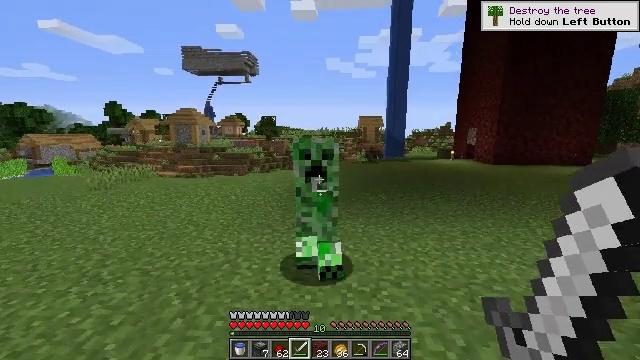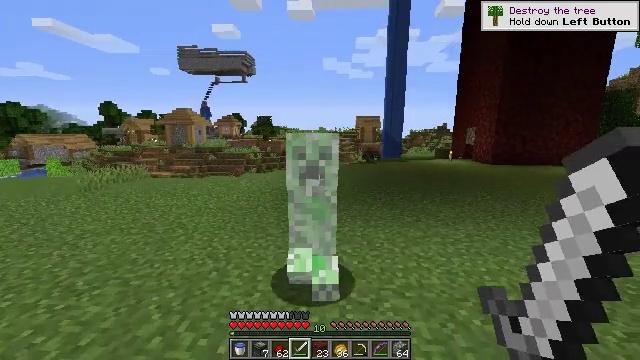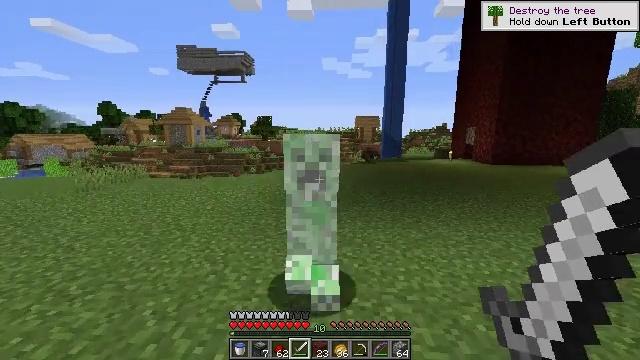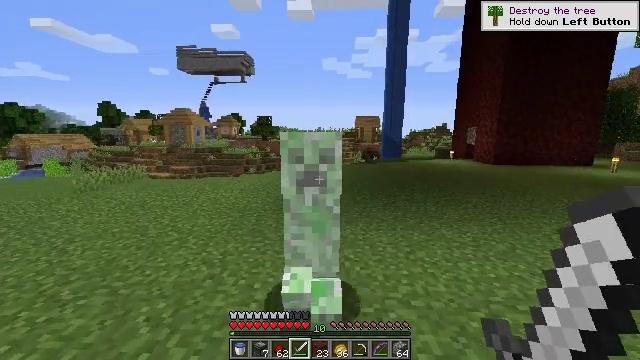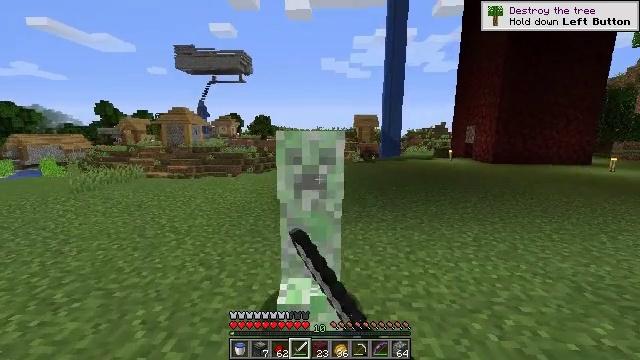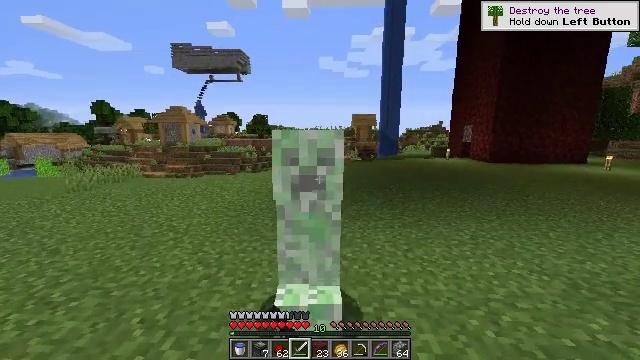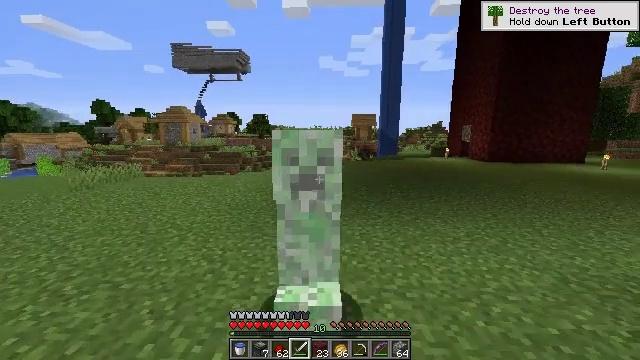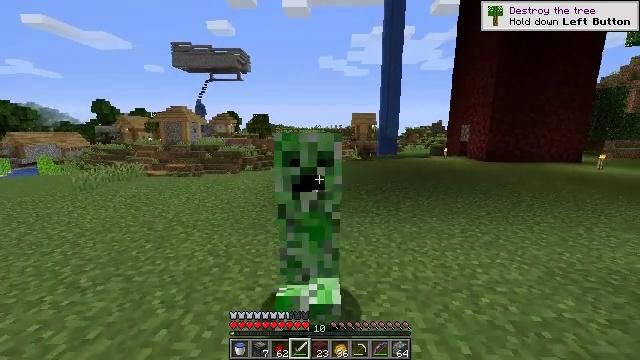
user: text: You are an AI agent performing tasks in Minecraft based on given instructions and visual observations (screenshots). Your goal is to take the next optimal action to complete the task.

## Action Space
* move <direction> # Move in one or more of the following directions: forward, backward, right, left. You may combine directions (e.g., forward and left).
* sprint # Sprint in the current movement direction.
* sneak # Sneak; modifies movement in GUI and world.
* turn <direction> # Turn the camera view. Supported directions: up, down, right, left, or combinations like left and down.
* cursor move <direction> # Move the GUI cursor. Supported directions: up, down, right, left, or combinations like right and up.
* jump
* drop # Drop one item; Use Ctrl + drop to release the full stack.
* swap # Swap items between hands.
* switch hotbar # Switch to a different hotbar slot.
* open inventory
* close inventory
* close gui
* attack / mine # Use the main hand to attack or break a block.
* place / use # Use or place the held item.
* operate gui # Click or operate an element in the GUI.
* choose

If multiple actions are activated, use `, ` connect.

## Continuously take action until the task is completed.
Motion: motion action
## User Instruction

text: Kill a creeper.
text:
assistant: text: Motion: move forward
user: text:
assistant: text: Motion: move forward
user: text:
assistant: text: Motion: move forward, attack / mine
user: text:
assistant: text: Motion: move forward, attack / mine
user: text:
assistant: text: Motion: move back, attack / mine
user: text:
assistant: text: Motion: move back, attack / mine
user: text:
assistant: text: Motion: move back
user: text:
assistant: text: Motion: no_op